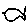
Label: fish